Field crop: maize
Growth stage: 2
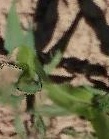
Species: maize